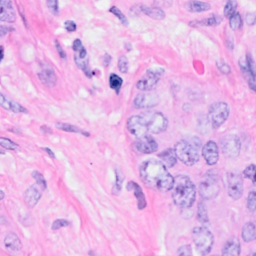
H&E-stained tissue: Breast